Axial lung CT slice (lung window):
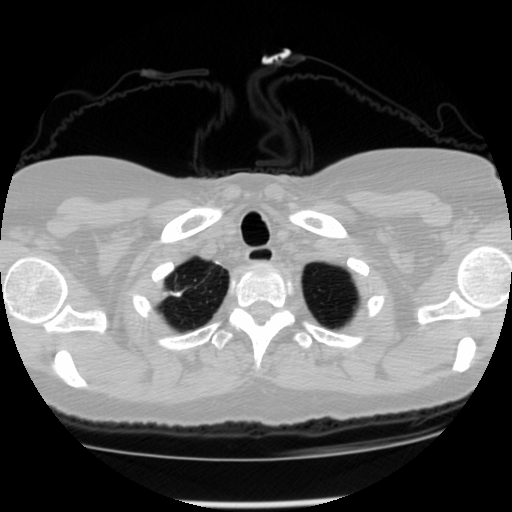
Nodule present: no